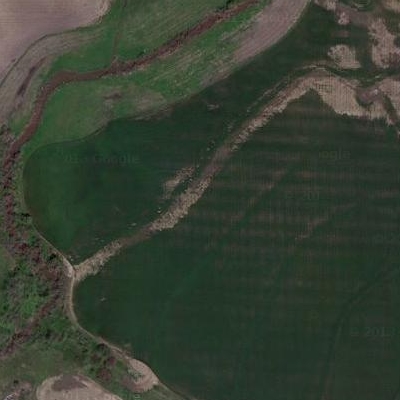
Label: Grass